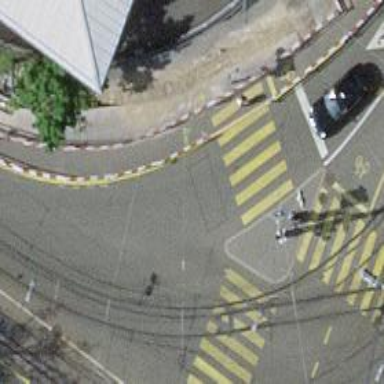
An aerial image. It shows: Crossing with traffic signals.